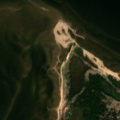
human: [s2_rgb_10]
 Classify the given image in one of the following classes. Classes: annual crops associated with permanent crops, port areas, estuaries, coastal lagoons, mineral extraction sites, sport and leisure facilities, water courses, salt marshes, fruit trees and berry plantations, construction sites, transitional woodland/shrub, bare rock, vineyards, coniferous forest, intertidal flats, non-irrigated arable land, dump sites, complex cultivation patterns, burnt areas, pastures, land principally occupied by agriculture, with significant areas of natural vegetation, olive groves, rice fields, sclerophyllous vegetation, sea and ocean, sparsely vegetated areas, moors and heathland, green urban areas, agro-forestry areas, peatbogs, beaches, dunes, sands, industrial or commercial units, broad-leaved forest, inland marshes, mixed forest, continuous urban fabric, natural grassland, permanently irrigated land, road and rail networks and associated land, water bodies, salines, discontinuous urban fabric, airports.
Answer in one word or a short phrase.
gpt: sport and leisure facilities, coniferous forest, transitional woodland/shrub, sea and ocean